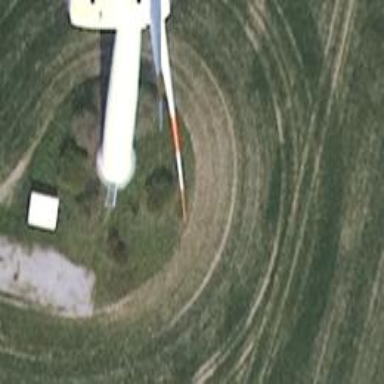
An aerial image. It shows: Wind generator powered by wind turbines.